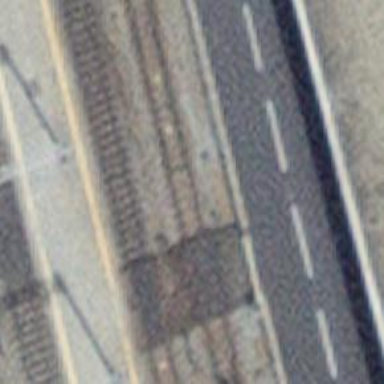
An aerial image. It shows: Railway switch.